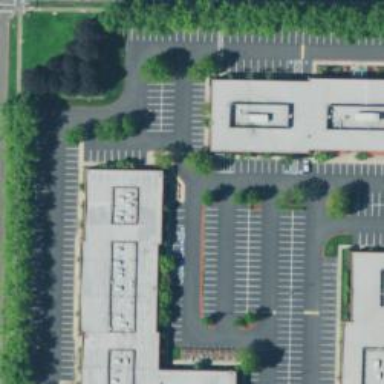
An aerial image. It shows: Parking space is available.